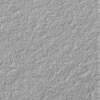
Atmospheric dust classification: not_dusty